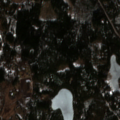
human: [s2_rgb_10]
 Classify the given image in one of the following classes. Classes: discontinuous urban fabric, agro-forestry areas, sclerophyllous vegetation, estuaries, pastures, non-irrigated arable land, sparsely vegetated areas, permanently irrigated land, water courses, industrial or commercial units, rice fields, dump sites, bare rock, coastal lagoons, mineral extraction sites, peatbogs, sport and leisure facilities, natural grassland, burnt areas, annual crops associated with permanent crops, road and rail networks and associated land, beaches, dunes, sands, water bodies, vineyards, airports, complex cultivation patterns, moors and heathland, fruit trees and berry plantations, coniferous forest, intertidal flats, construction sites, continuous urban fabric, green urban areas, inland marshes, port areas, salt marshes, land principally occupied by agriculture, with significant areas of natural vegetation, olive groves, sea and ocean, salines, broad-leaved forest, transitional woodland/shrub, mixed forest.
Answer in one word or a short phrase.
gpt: sport and leisure facilities, broad-leaved forest, coniferous forest, mixed forest, water bodies